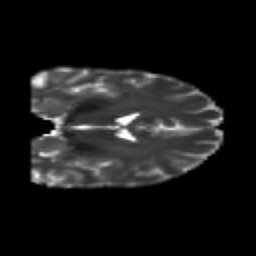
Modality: T2w
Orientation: coronal
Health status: healthy
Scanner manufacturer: philips
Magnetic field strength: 3 T
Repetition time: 6.964 s
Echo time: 0.092 s